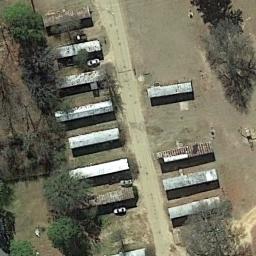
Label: mobile_home_park